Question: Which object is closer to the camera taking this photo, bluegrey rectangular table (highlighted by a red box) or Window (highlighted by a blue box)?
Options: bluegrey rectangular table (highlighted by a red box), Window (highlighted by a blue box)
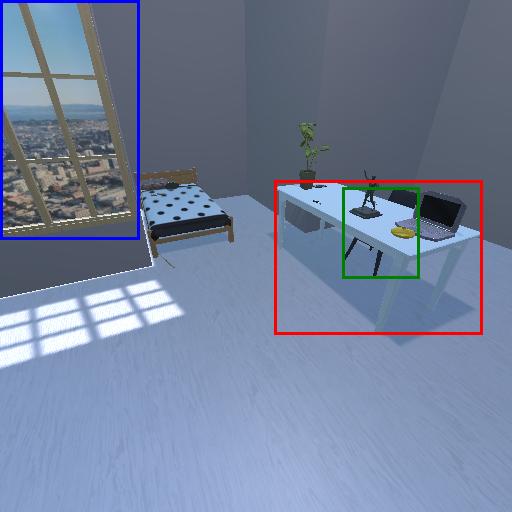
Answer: bluegrey rectangular table (highlighted by a red box)